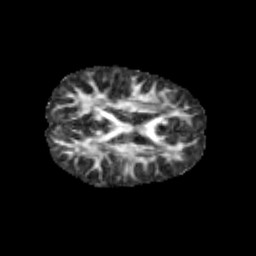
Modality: FA
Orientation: axial
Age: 9
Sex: female
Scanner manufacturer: siemens
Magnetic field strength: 3 T
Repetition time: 3.8 s
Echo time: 0.07 s